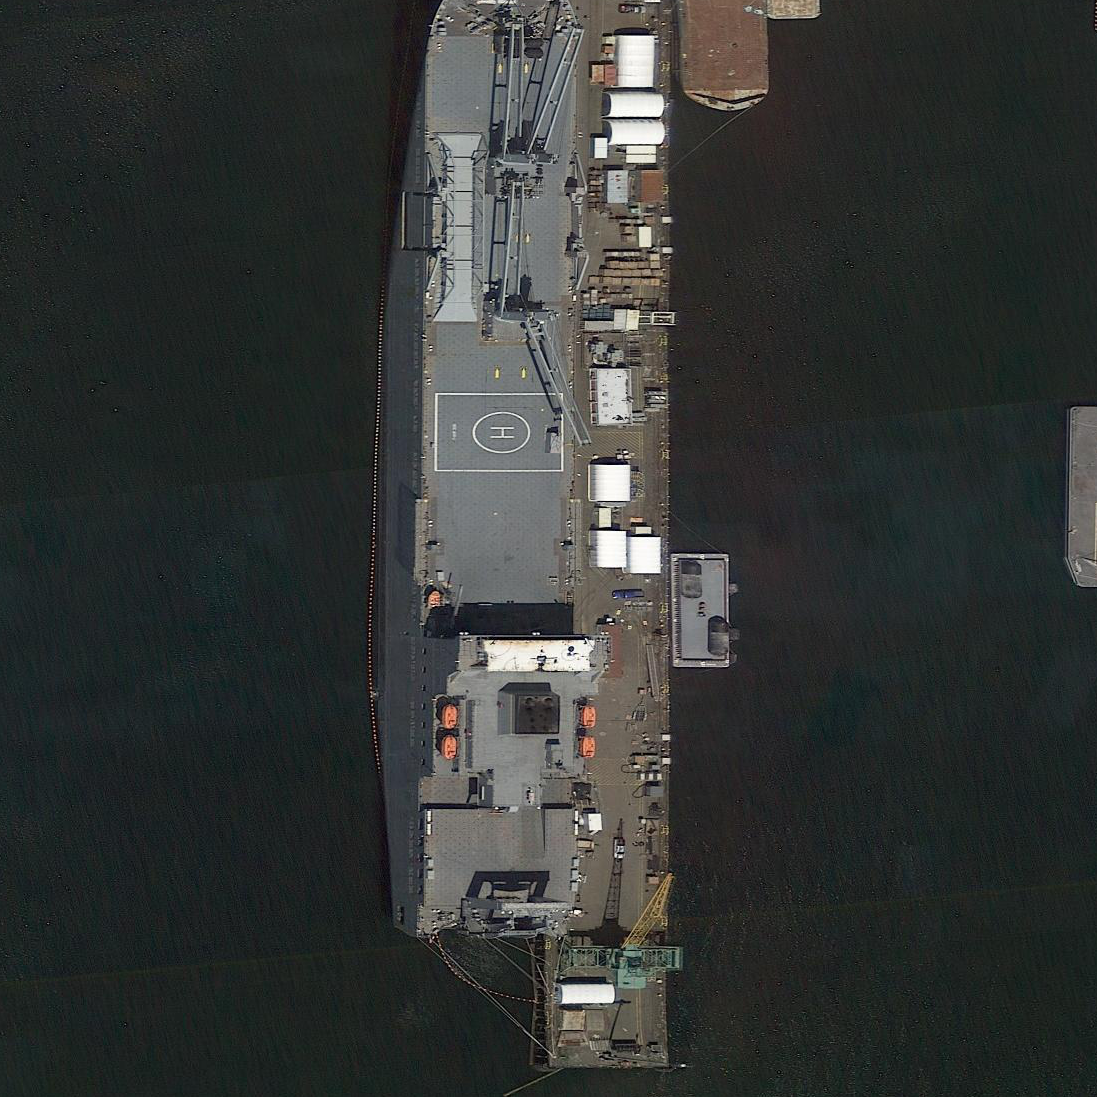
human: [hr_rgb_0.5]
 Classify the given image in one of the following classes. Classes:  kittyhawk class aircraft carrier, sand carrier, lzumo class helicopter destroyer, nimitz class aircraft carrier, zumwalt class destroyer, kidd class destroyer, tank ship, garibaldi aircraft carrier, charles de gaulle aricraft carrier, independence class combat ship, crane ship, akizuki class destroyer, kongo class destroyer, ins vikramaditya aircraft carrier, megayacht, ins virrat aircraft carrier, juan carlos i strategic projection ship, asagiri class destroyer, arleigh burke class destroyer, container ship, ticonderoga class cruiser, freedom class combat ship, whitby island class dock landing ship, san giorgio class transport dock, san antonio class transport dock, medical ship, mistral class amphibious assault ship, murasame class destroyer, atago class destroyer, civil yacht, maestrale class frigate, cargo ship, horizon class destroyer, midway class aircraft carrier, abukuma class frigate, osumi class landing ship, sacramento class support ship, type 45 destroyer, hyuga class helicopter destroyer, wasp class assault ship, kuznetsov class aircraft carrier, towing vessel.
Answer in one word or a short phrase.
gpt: Crane ship